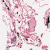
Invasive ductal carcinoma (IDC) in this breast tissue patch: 0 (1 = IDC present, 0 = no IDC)